Question: I need to install Ubuntu 64-bit on Windows 7 64-bit using Oracle VM Virtual Box.
I downloaded Ubuntu Desktop iso file, opened the settings of VM and selected the disk image of Ubuntu.
After this the following error message appears. How to solve this issue?
UPDATE: I tried both 34-bit and 64-bit Ubunto. Both fail.

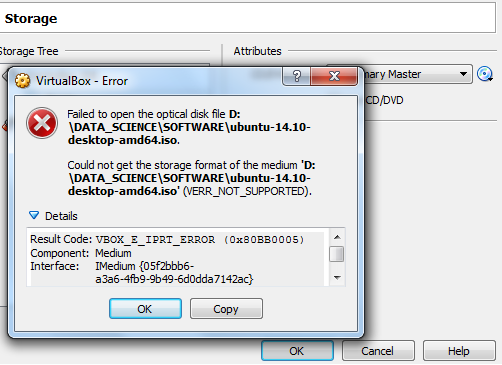
Answer: Either your ISO is broken or you selected the wrong OS when creating the virtual machine. Try to redownload the file from the Ubuntu home page and mount it again.
You can follow the steps from <URL>. Eventhough its for Ubuntu 14.04, the steps will not change.